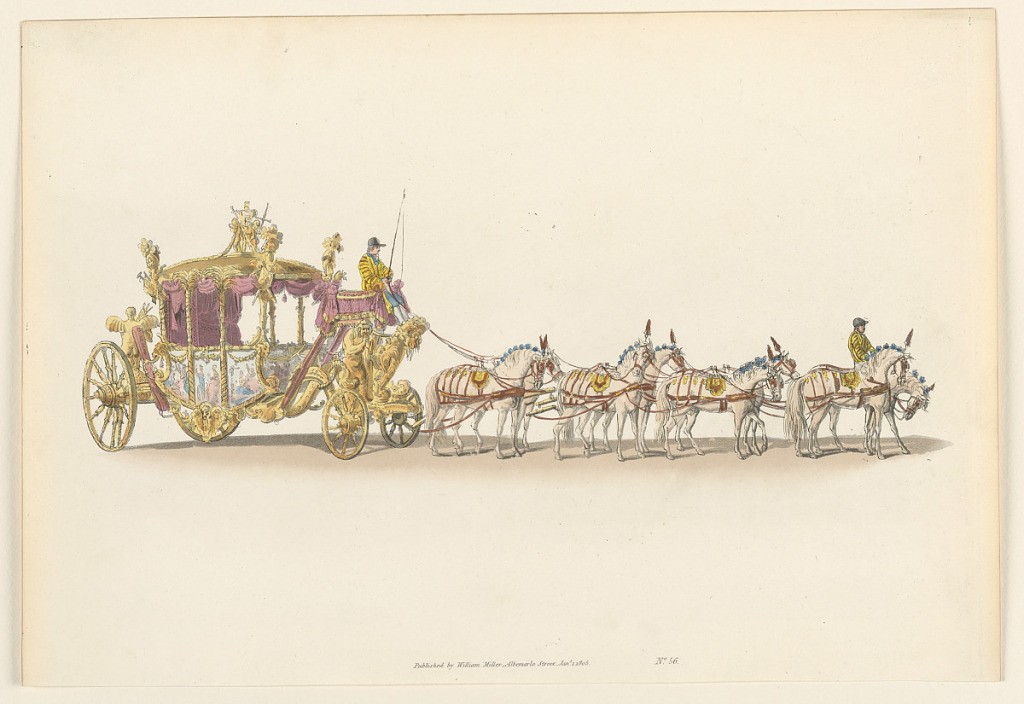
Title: State Carriage of George III
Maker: William Chambers, British, b. Sweden, 1726–1796
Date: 1805
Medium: Black and various colored inks on white paper
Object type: Print
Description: Horizontal rectangle. The carriage is drawn by eight horses. It is empty except for the driver.